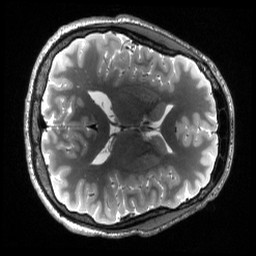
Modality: T2w
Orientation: axial
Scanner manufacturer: siemens
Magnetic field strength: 3 T
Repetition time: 3.2 s
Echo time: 0.563 s